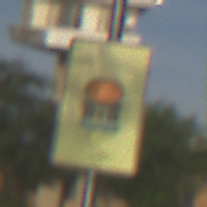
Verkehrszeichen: FahrzeugeMitWassergefaehrdenderLadungOhnePfeilsymbol
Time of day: SunriseSunset
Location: Outdoor (Suburban)
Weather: PartlyCloudy
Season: NotSpecified
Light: Natural